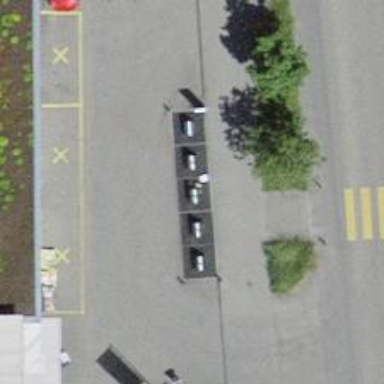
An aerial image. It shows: Recycling container at amenity designated for recycling.